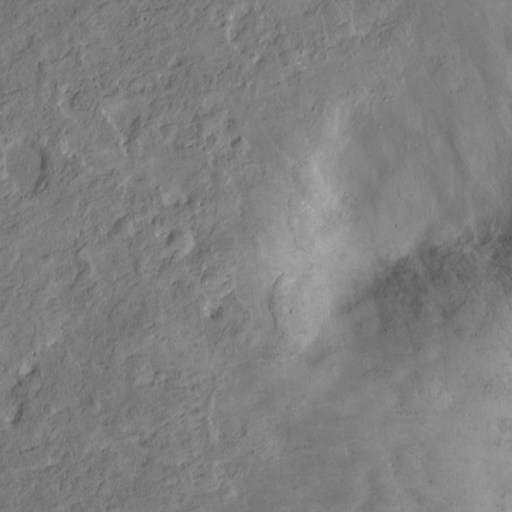
Classes present: Background, Cone